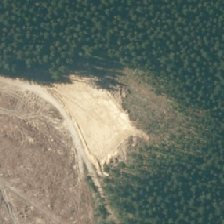
Land cover: harvested_forest